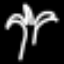
Label: palm tree